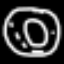
Label: donut